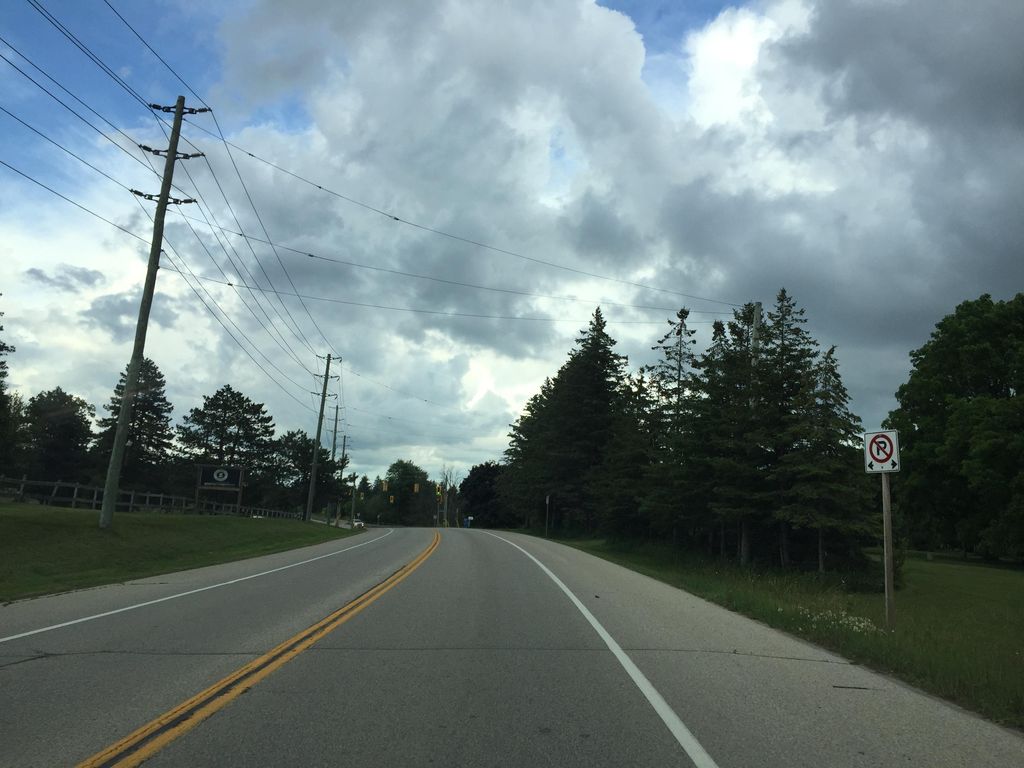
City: kitchener-waterloo